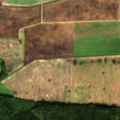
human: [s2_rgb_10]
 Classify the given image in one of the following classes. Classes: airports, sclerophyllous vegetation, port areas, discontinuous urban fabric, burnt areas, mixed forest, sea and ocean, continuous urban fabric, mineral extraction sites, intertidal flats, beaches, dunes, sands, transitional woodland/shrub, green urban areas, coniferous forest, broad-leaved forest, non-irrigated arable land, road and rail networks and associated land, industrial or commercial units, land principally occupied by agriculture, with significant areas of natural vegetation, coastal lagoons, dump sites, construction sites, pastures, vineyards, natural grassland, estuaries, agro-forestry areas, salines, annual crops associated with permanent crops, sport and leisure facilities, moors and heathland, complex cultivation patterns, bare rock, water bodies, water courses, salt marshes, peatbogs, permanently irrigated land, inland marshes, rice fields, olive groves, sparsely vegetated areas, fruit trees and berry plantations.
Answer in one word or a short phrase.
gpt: non-irrigated arable land, broad-leaved forest, mixed forest